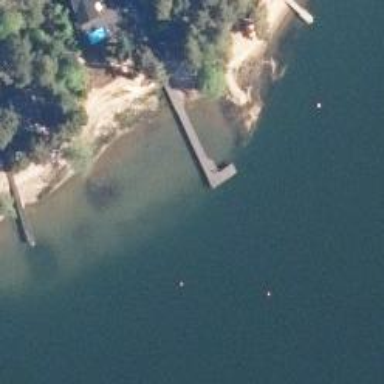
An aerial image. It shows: Man-made pier.